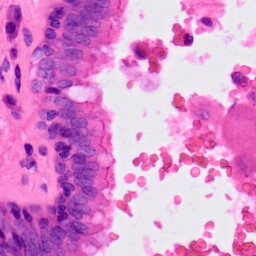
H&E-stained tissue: Lung